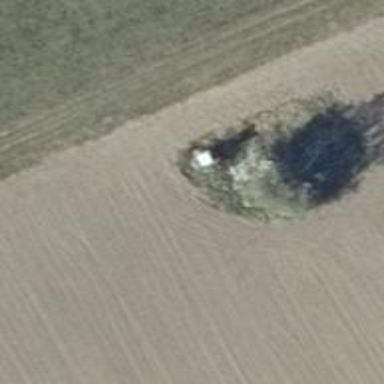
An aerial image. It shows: Hunting stand.